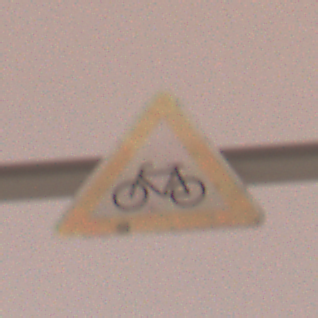
Verkehrszeichen: RadverkehrRechts
Umgebung: Outdoor, Urban
Tageszeit: Night
Wetter: Overcast
Licht: Artificial
Jahreszeit: Winter
Kontrast: MediumContrast